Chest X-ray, PA view. Patient: 57 years old, sex M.
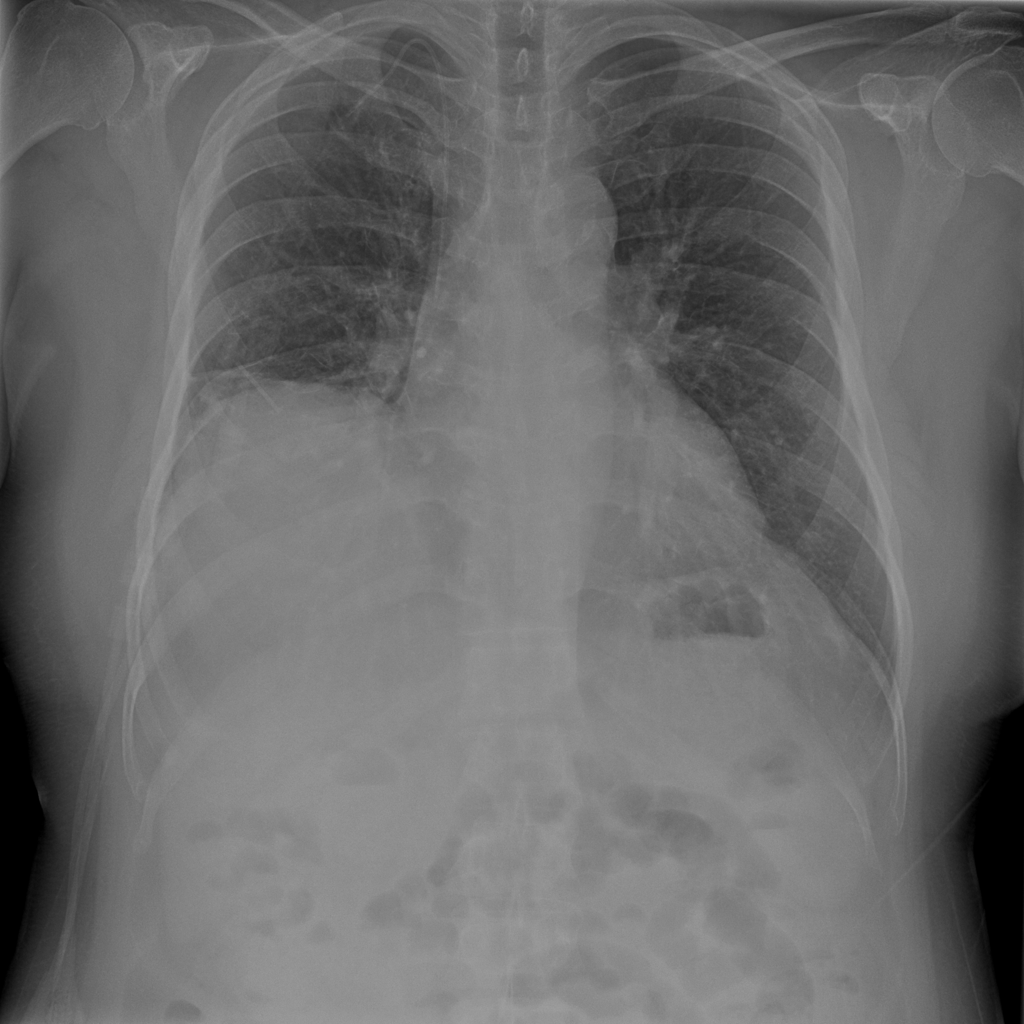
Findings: Atelectasis